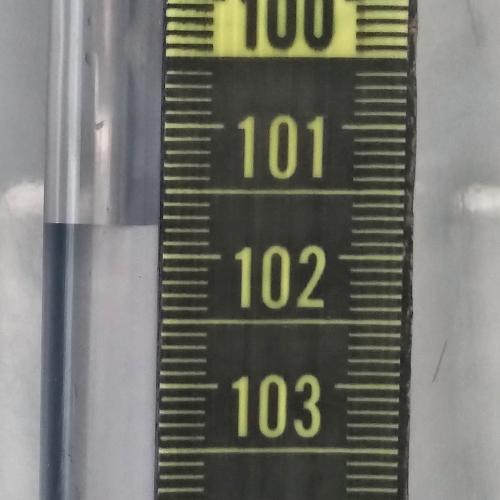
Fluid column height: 101.8 cm